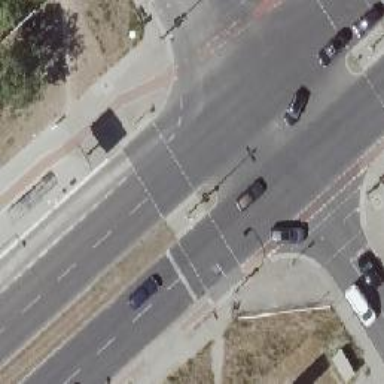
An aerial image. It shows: Secondary road with asphalt surface and cycle track on the right.